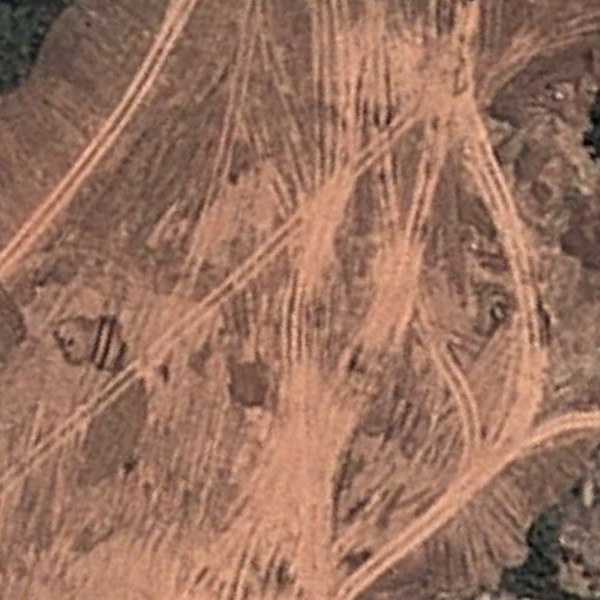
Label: BareLand